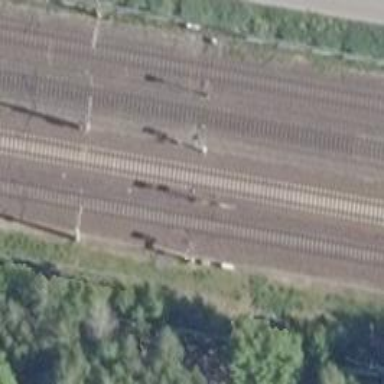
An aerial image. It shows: Railway signal.